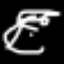
Label: frog